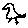
Label: bird